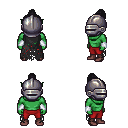
a pixel art fantasy rpg character, male body template, orc, green skin, black tattered cape, red pants, raven short topknot hairstyle, metal helm, white cloth bracers, maroon shoes, four views (front, back, left, right), 2x2 character sprite sheet, small pixel art, hard edges, no anti-aliasing